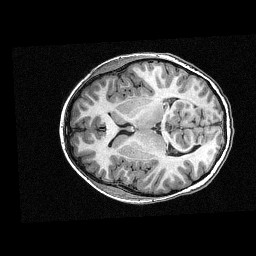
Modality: T1w
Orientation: axial
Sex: female
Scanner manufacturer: siemens
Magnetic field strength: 3 T
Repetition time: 2.3 s
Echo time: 0.00336 s